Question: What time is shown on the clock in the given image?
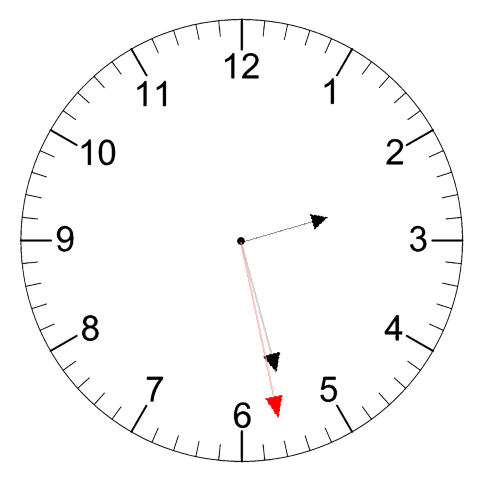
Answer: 02:27:28